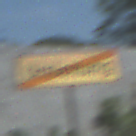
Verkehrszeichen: EndeDerUmleitungsankuendigung
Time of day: Midday
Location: Outdoor (Suburban)
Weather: Clear
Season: NotSpecified
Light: Natural